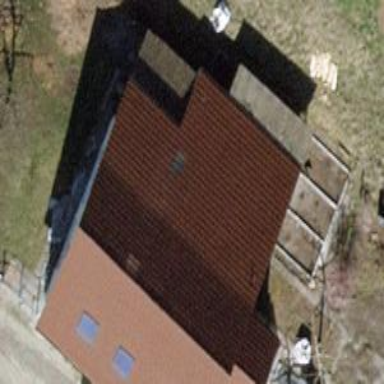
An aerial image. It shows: Gabled roofed house.